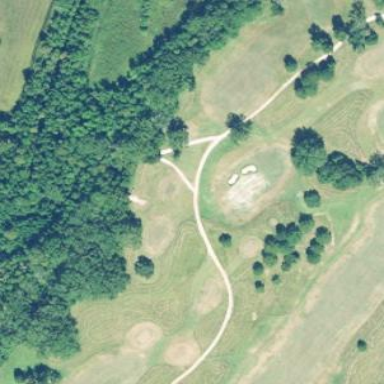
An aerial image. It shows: Rough area on grassy golf course.